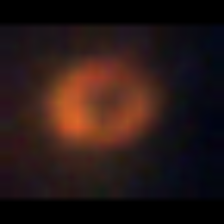
Taxon: Unknown_phyto
Group: Unknown